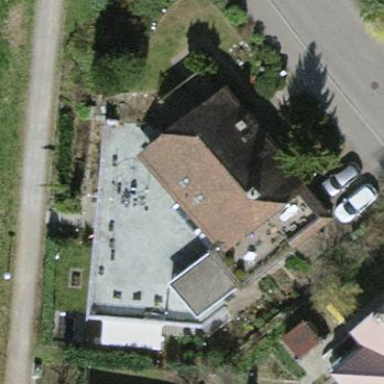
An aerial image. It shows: Semidetached house with half-hipped tile roof.